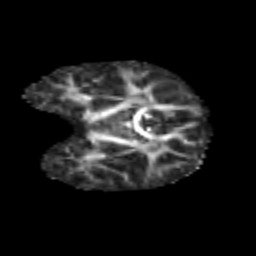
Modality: FA
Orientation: coronal
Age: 6
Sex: female
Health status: healthy